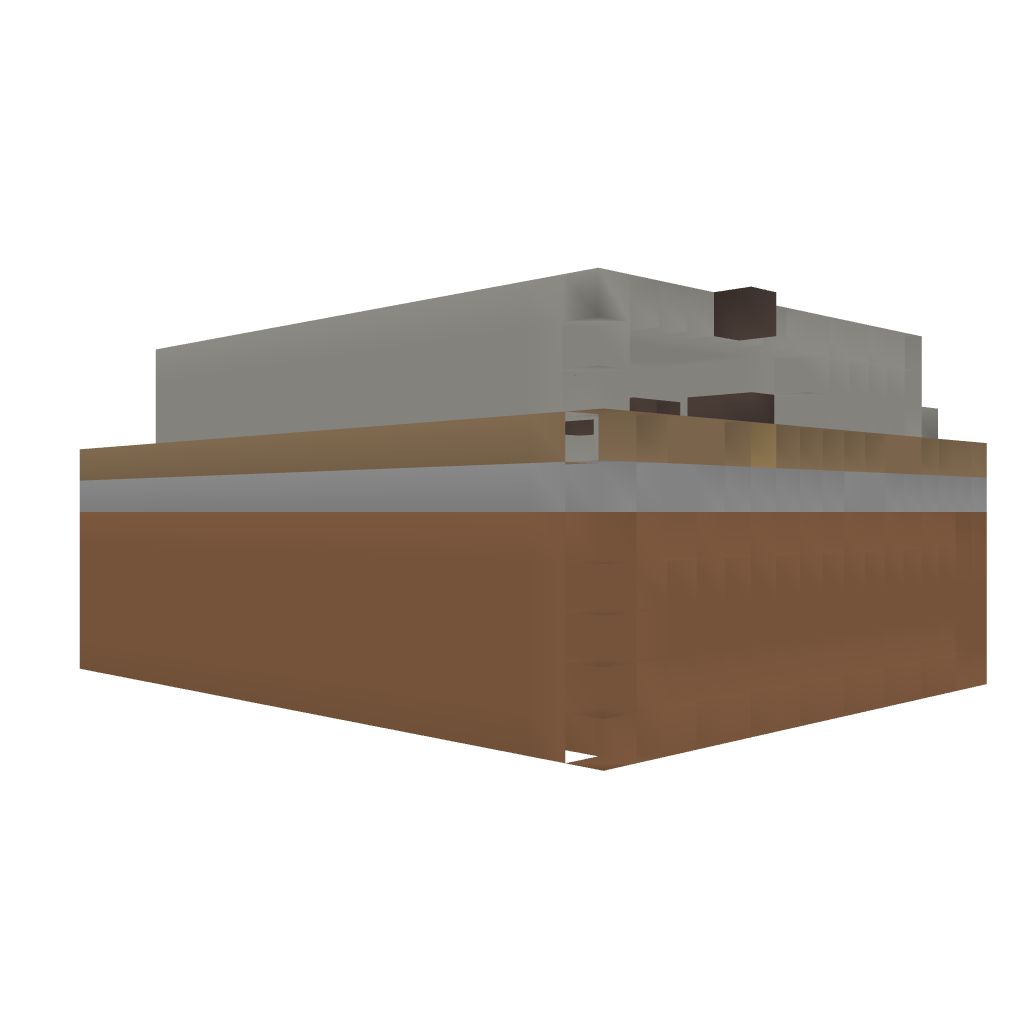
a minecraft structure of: Auto Egg Farm